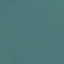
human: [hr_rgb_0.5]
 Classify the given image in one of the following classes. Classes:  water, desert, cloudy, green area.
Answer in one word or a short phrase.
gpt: water